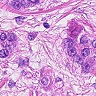
Metastatic tissue present: yes